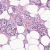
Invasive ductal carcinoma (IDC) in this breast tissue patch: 1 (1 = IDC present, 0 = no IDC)